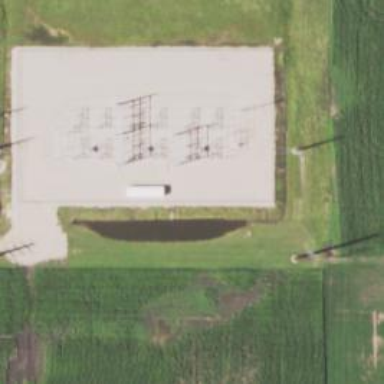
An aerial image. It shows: Switch used for power control.